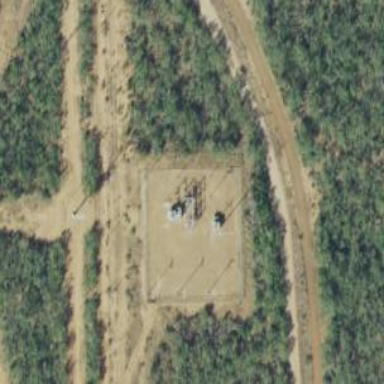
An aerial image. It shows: Distribution level power substation surrounded by fence.